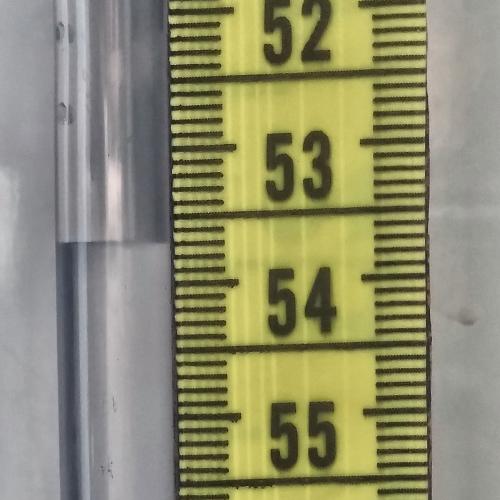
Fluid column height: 53.7 cm